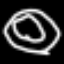
Label: donut